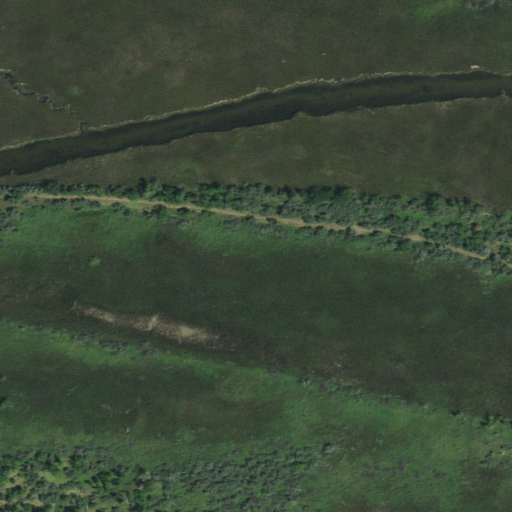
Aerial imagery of island in South Dakota named Farm Island containing woody wetlands, herbaceous wetlands, deciduous forest, open water, and grassland